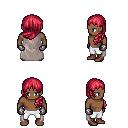
a pixel art fantasy rpg character, male body template, human, dark skin, gray cape, white pants, ruby red left-swept hairstyle, metal gloves, brown shoes, four views (front, back, left, right), 2x2 character sprite sheet, small pixel art, hard edges, no anti-aliasing